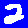
Digit: 2